Brain MRI, T1c slice (ischemic stroke SPES case)
Modalities acquired: T1c|T2|DWI|CBF|CBV|TTP|Tmax
Volume shape: 92x110x72 voxels, spacing: 2x2x2 mm
Slice 43 of 72
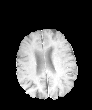
Lesion size: 17370 voxels